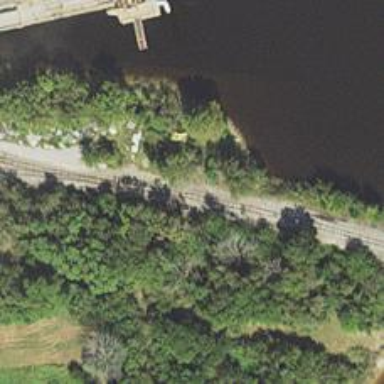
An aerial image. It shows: Site related to railway infrastructure.